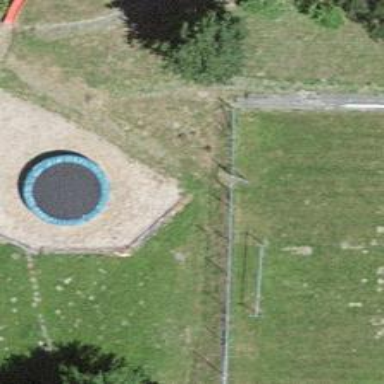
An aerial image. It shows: Trampoline attraction.